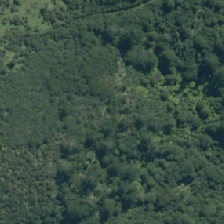
Land cover: manuka_kanuka